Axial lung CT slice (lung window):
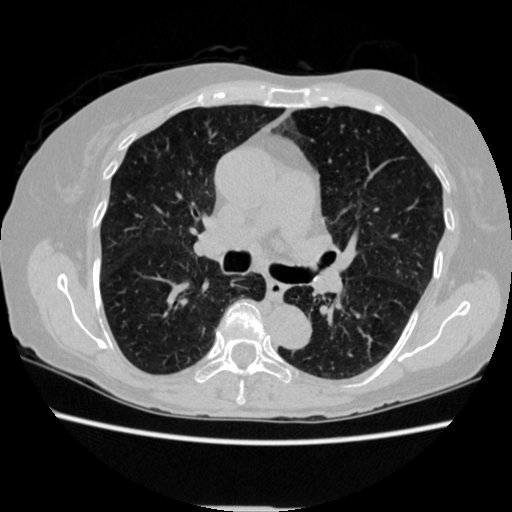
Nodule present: no